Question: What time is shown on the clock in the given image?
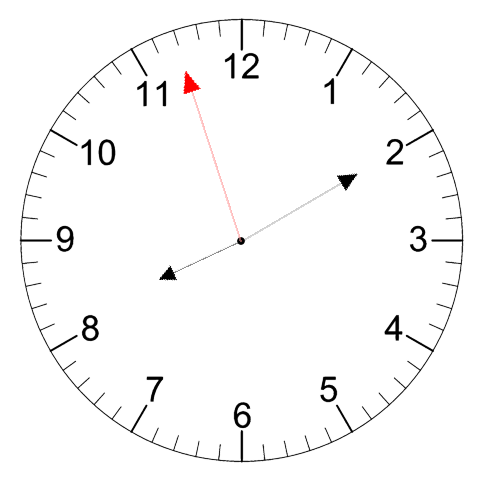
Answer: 08:09:57